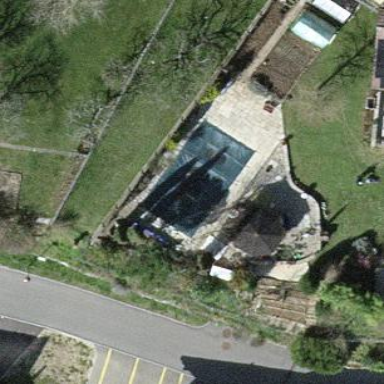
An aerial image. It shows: Swimming pool located in leisure land.